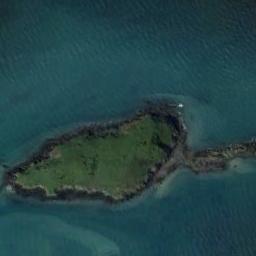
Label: island